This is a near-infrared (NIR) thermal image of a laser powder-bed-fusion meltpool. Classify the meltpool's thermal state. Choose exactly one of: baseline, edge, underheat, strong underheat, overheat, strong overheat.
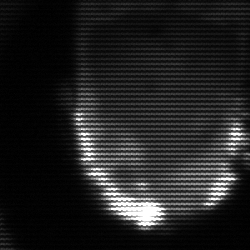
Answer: baseline